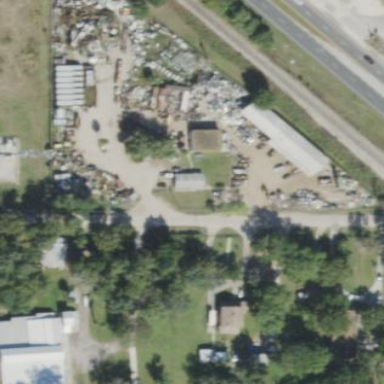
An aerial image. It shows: Scrap yard situated in industrial area.